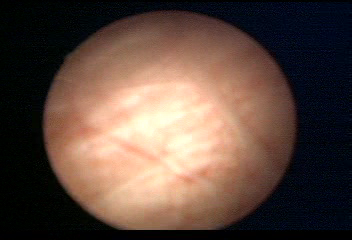
Modality: WLC
Class: Normal mucosa
Bladder cancer association: No